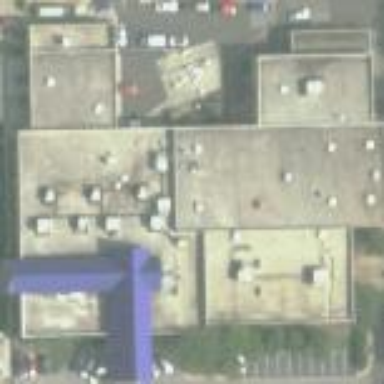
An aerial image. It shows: Commercial building.